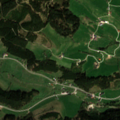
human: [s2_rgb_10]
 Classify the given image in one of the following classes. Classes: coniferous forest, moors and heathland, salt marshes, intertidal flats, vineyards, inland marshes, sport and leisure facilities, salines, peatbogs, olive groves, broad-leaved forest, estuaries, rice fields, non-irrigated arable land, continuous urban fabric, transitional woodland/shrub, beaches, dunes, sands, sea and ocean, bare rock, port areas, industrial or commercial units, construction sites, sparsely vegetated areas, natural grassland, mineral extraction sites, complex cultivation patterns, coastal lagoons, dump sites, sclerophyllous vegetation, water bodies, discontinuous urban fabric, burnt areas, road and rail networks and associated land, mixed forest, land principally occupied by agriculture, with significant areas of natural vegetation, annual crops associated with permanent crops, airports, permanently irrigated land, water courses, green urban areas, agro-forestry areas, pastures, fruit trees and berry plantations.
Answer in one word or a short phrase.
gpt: pastures, coniferous forest